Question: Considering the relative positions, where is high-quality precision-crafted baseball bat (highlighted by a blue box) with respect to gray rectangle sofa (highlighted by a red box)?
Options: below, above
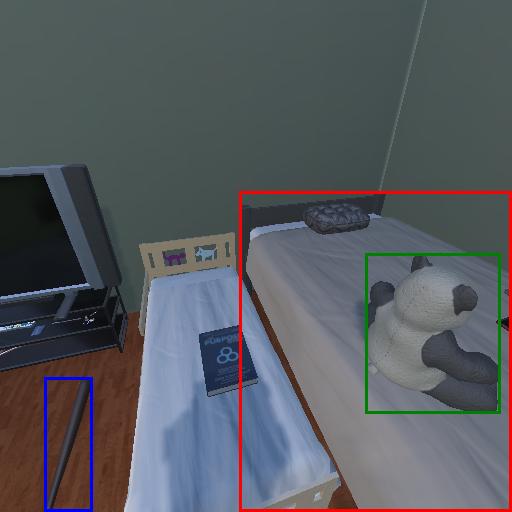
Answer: below